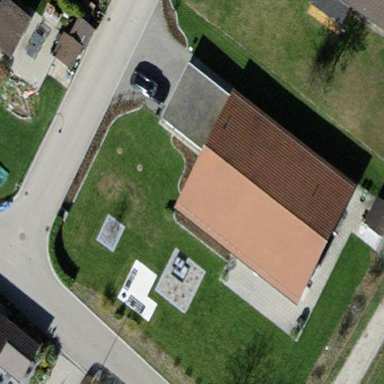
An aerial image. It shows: Detached building with gabled roof.